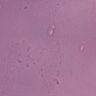
Metastatic tissue present: no